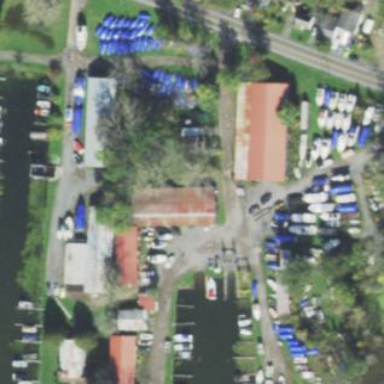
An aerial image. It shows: Marina on leisure land.